Question: I try to create an application allowing me to make video recordings. My problem is that when I use the preview of the camera, the recording is very poor of quality. And without the preview, the quality is perfect.
To display the preview of the camera, I call this method : 'camera.setPreviewDisplay(holder);'
- 'camera.setPreviewDisplay(holder);'-
NOTE: To download my project, click <URL>.

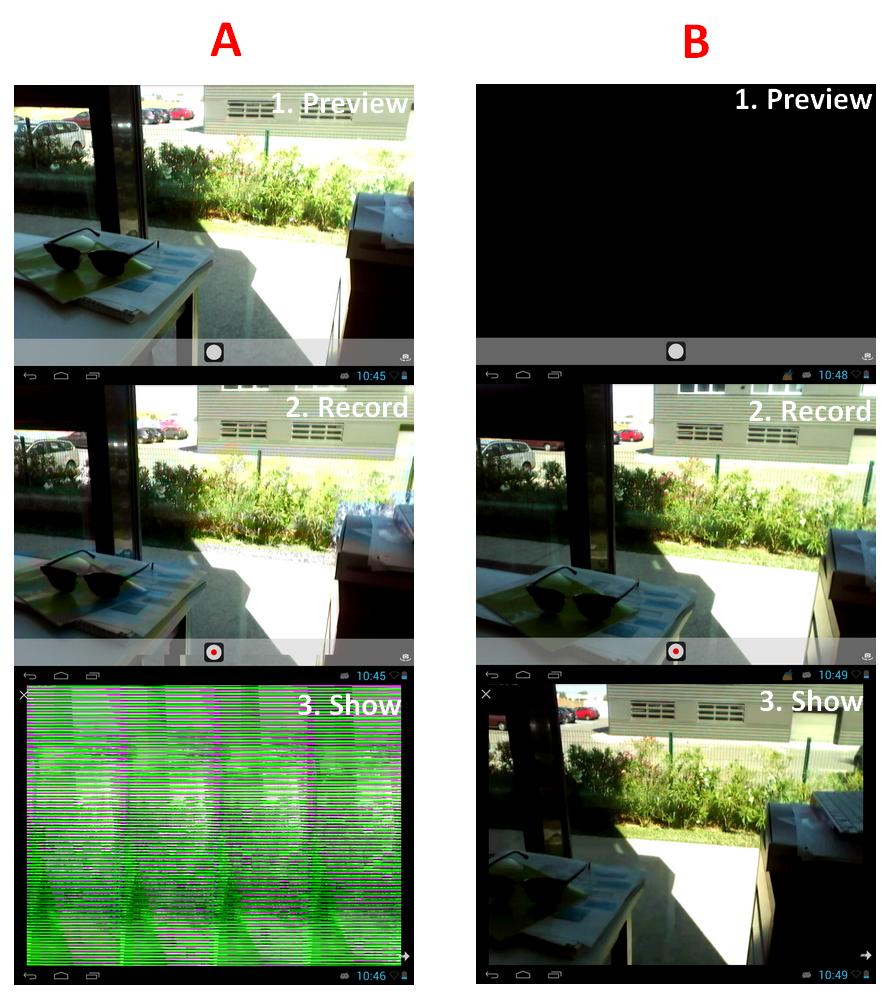
Answer: I had exactly the same problem (but using back camera). I was showing the preview from the camera, but when I started recording (after using setCamera), no matter what I tried, I either ended up with really poor quality, crashing or freezing.
I explained my solution over here: <URL>